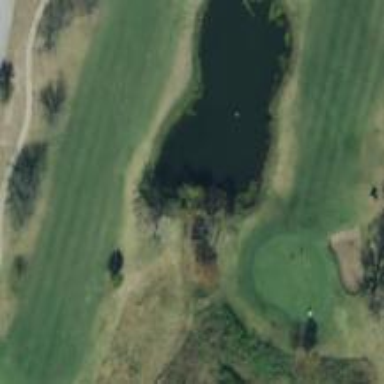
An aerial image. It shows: Scenic view of water hazard on golf course. The natural water feature adds beauty to the landscape.